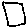
Label: square